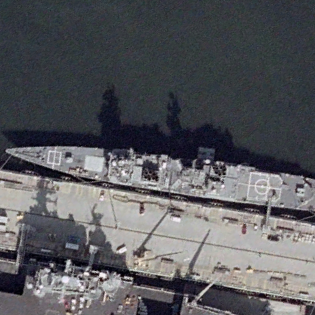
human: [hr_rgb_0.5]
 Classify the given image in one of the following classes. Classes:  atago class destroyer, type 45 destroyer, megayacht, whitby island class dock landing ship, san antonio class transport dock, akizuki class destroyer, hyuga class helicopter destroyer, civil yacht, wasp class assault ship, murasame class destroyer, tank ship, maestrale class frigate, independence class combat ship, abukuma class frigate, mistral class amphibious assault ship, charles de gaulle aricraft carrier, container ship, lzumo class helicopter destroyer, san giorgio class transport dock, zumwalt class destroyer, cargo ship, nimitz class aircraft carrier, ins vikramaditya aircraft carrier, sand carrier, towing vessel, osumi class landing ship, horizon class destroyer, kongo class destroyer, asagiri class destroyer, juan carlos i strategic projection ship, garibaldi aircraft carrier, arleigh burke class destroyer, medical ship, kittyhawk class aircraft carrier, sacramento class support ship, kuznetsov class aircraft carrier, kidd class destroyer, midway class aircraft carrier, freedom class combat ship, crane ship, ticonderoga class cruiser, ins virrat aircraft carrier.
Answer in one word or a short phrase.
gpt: Ticonderoga class cruiser